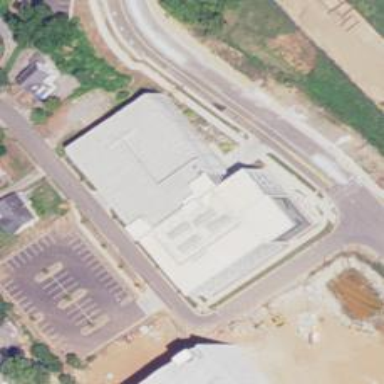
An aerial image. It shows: Multi-storey parking building.